Question: Please help me.
I use 'onOptionsItemSelected' to get to settings layout. There I activate 'setDisplayHomeAsUpEnabled'
'''
public boolean onOptionsItemSelected(MenuItem settings){
setContentView(R.layout.settings);
getActionBar().setDisplayHomeAsUpEnabled(true);
return super.onOptionsItemSelected(settings);
}
'''

How can I get back to main layout from settings layout?
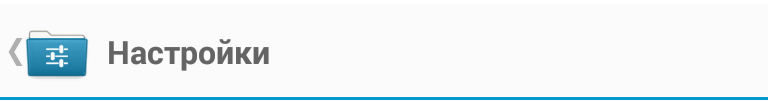
Answer: In 'onOptionsItemSelected' you need to find out whether the 'MenuItem' that is clicked is your 'Home' item.
I would use a 'switch' like:
'''
switch (settings.getItemId()) {
// If home icon is clicked return to main Activity
case android.R.id.home:
Intent intent = new Intent(this, MainActivity.class);
intent.addFlags(Intent.FLAG_ACTIVITY_CLEAR_TOP);
startActivity(intent);
break;
}
'''
Then I would either start the 'MainActivity' again or just call 'finish()' to end the current one. There is a very nice article with loads of samples which you might find useful here: <URL>